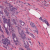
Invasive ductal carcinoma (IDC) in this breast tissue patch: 1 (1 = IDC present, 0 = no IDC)